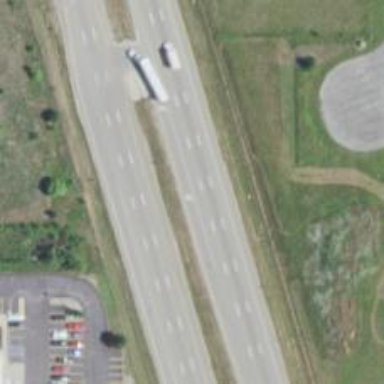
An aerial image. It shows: Trunk highway.